Question: I have a problem on my coding. I want to add items to treeview by using regex and c#. But the problem is The nodes that are going to add have the same name.
> The code ::
'''
treeView1.Nodes.Clear();
string name;
TreeNode Root = new TreeNode();
RootNode.Text = "RootNode";
treeView1.Nodes.Add(RootNode);
MatchCollection ToGetPulinName = Regex.Matches(richtextbox1.Text,@"pulin (.*?)\{");
foreach (Match m in ToGetPulinName)
{
Group g = m.Groups[1];
name= g.Value;
TreeNode SecondRoot = new TreeNode();
SecondRoot.Text = "PulinRoot:"+pulinname;
RootNode.Nodes.Add(SecondRoot);
MatchCollection ToFoundIn = Regex.Matches(codingtxt.Text, @"pulin \w+{(.*?)}", RegexOptions.Singleline);
foreach (Match min in ToFoundIn)
{
Group gMin = min.Groups[1];
string gStr = gMin.Value;
string classname;
MatchCollection classnames = Regex.Matches(codingtxt.Text, @"class (.*?)\{", RegexOptions.IgnoreCase);
foreach (Match mis in classnames)
{
Group gmis = mis.Groups[1];
classname = gmis.Value;
TreeNode ClassRoot = new TreeNode();
ClassRoot.Text = "ClassRoot";
SecondRoot.Nodes.Add(ClassRoot);
}
}
}
'''
> The Result

Please help, Thanks.
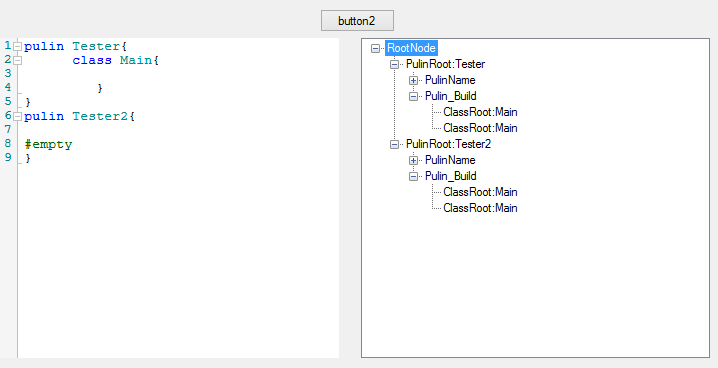
Answer: The problem is in how you parse the data using regexs, not the ancillary treeview which is not really an issue here.
Using the below pattern we will search your text and group/extract out all data first into what I am calling namespaces and their associated classes.
In the pattern by using '(?< > )' which is a we can extract the data in an easier way. The following creates a dynamic linq entites which hold our data. I am showing the result of Linqpad's 'Dump()' extension which gives us the data. Also I have added another class to Tester for this example:
'''
var data = @"
pulin Tester { class Main { } class Omega{} }
pulin Tester2 { }
";
var pattern = @"
pulin\s+ # Look for our anchor 'pulin' which identifies the current namespace,
# it will designate each namespace block
(?<Namespace>[^\s{]+) # Put the namespace name into the named match capture 'Namespace'.
( # Now look multiple possible classes
.+? # Ignore all characters until we find 'class' text
(class\s # Found a class, let us consume it until we find the textual name.
(?<Class>[^\{]+) # Insert the class name into the named match capture 'Class'.
)
)* # * means 0-N classes can be found.
";
// We use ignore pattern whitespace to comment the pattern.
// It does not affect the regex parsing of the data.
Regex.Matches(data, pattern, RegexOptions.IgnorePatternWhitespace)
.OfType<Match>()
.Select (mt => new
{
Namespace = mt.Groups["Namespace"].Value,
Classes = mt.Groups["Class"].Captures
.OfType<Capture>()
.Select (cp => cp.Value)
})
.Dump();
'''
Result of Dump() which ultimately you will traverse to populate the tree.:

I leave it to you to properly populate the tree with the data.
---
Note I would be remiss to remind you that using regex for lexical parsing has its inherent flaws and ultimately it would be better to use a true parsing tool suited for the job.